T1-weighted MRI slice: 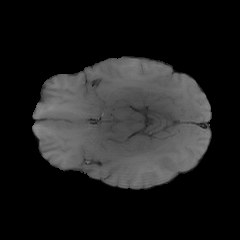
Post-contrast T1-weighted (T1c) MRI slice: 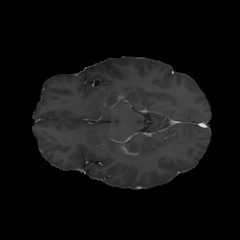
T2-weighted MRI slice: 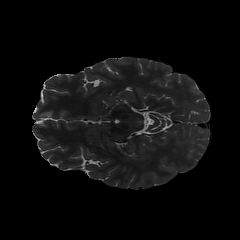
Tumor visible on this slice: no